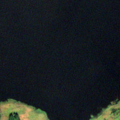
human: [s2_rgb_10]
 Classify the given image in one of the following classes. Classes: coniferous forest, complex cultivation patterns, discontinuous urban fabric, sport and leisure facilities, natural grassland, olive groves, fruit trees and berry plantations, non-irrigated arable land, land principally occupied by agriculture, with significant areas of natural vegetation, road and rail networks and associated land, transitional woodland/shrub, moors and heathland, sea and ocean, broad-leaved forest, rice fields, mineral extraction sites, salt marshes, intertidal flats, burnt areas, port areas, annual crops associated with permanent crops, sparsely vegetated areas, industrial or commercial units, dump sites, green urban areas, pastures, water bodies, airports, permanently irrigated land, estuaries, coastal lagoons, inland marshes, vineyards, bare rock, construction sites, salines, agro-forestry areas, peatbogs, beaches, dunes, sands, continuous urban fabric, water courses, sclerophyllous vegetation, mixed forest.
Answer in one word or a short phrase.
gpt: pastures, inland marshes, water bodies